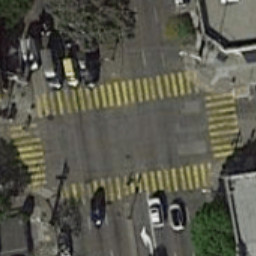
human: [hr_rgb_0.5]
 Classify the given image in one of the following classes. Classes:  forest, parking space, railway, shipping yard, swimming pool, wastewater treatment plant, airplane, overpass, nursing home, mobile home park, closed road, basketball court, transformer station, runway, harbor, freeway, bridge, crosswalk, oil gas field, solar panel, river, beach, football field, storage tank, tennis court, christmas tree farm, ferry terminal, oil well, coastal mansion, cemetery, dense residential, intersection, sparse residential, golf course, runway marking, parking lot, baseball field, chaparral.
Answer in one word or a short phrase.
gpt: crosswalk